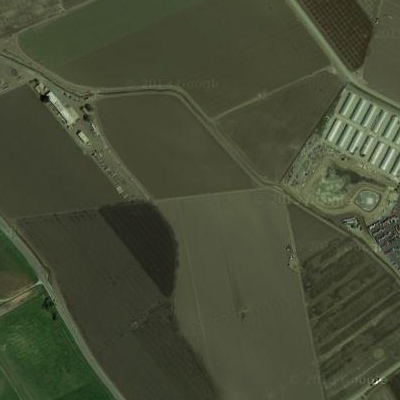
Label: Field